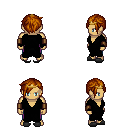
a pixel art fantasy rpg character, male body template, human, tanned skin, black robe, magenta pants, brunette pixie cut hairstyle, gold tiara, leather bracers, gray slippers, four views (front, back, left, right), 2x2 character sprite sheet, small pixel art, hard edges, no anti-aliasing